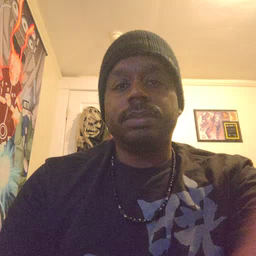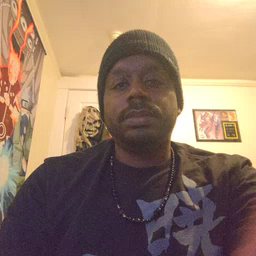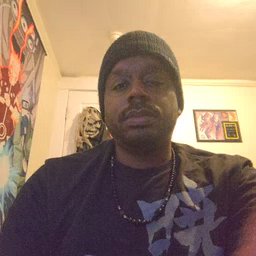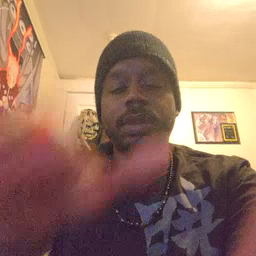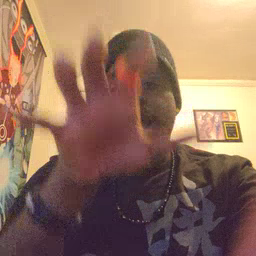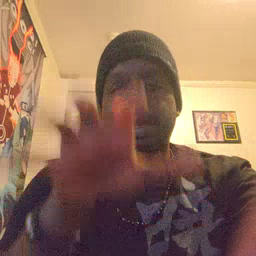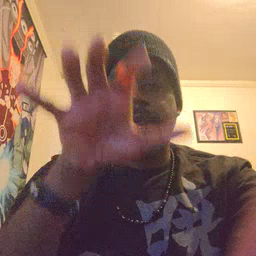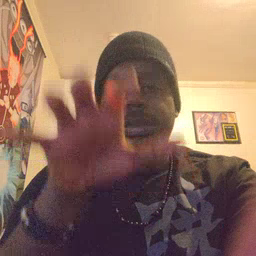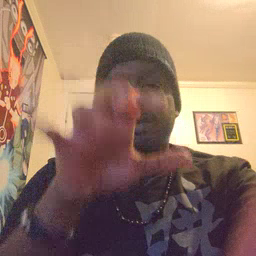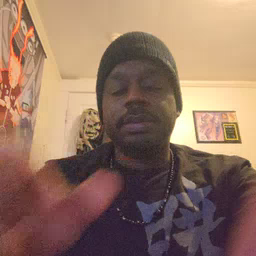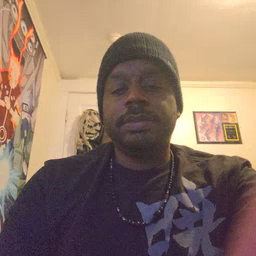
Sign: alligator